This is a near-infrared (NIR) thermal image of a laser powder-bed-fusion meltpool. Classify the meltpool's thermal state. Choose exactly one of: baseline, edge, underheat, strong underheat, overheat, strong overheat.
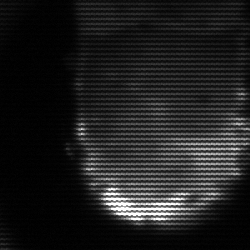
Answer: baseline